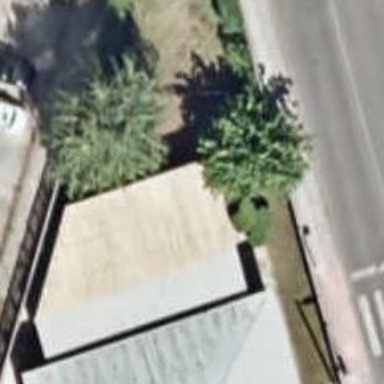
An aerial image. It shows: Shed building.